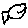
Label: fish